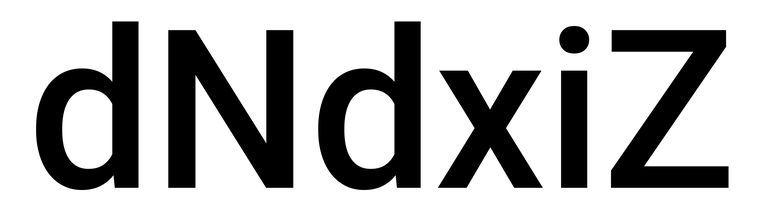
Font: Roboto_Medium